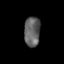
Tissue: skin
Cell type: Epithelial cells
Senescence score: 0.1963
Nuclear area (px): 471
Mean DAPI intensity: 96.556